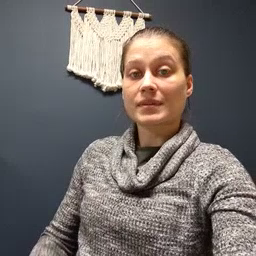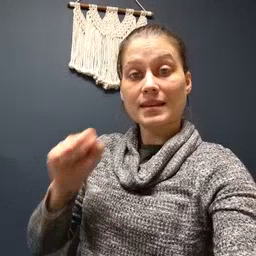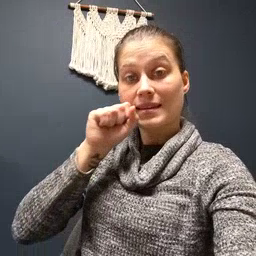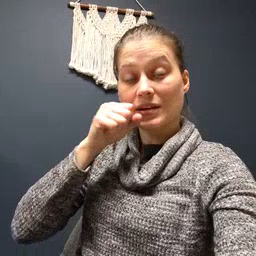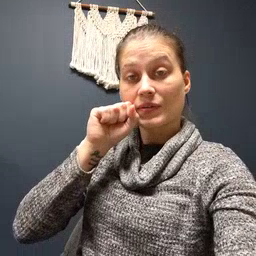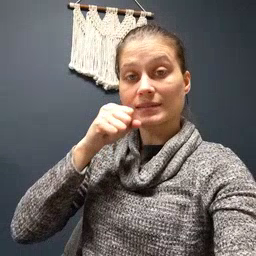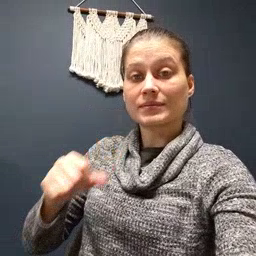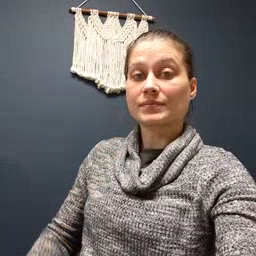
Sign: carrot